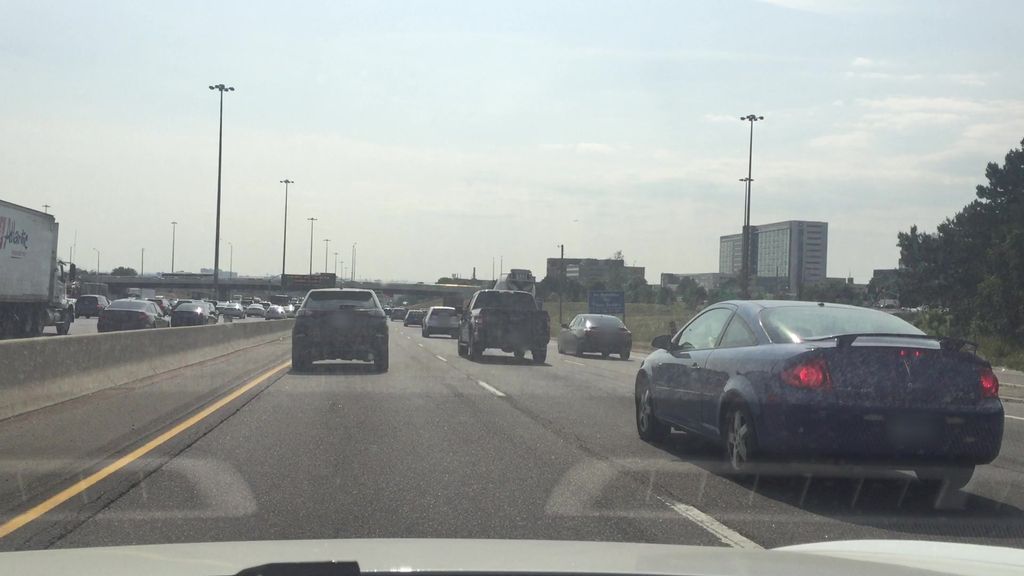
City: toronto